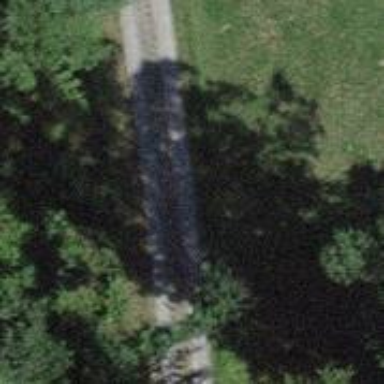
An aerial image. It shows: Track road with grade1 pebblestone surface.